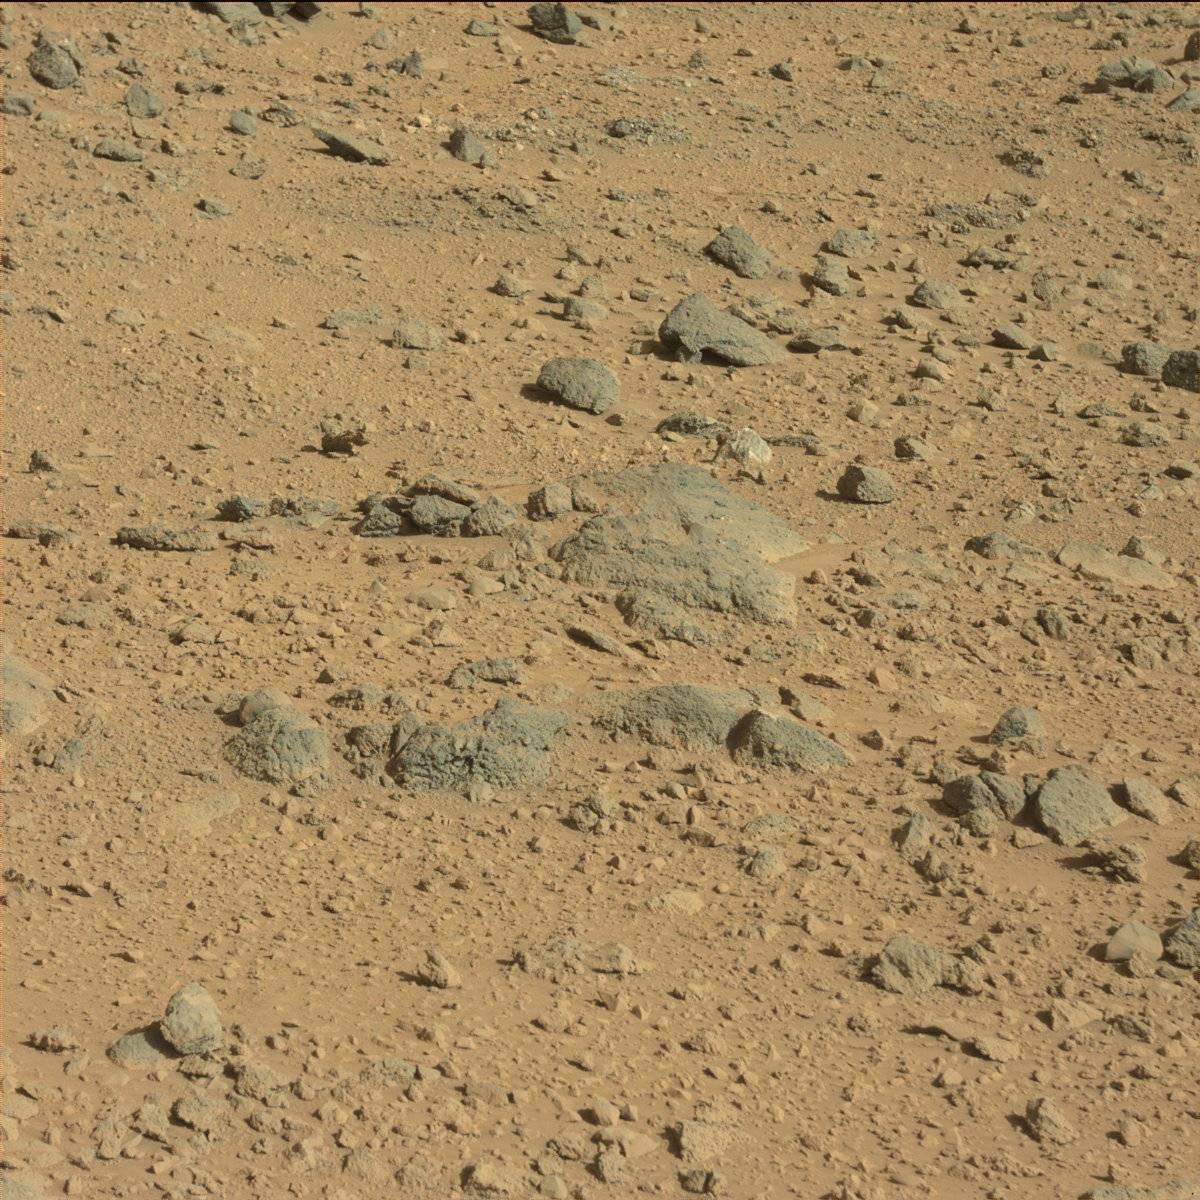
Terrain classes present: Bedrock, Sand / Soil